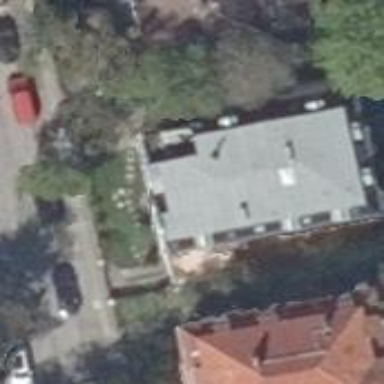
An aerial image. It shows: Detached building.